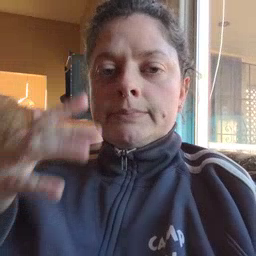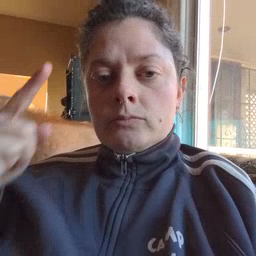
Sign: tree